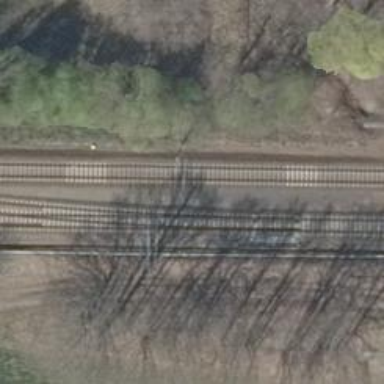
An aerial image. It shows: Railway with electrified contact lines.